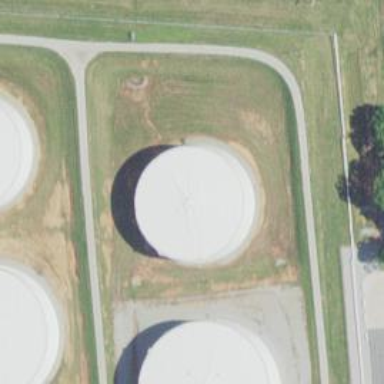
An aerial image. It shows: Storage tank created as man-made structure.